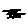
Label: sun